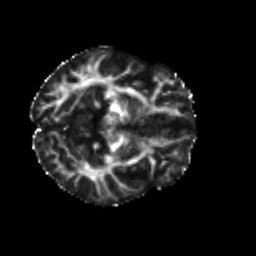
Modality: FA
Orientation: axial
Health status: ill
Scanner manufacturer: siemens
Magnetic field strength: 3 T
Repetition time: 6.8 s
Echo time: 0.097 s